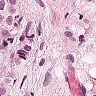
Metastatic tissue present: yes